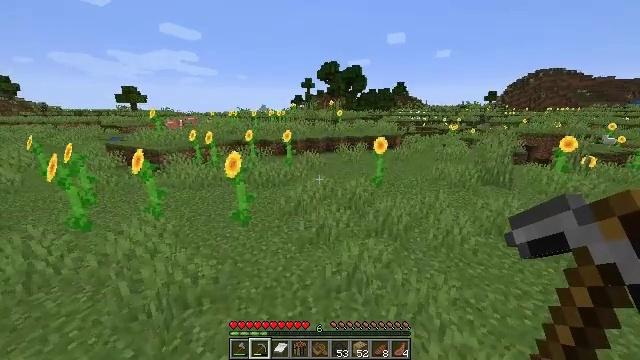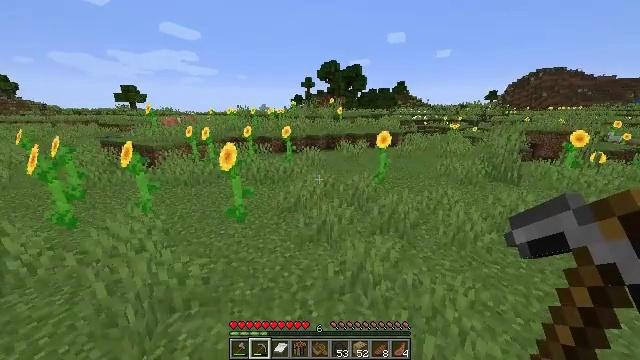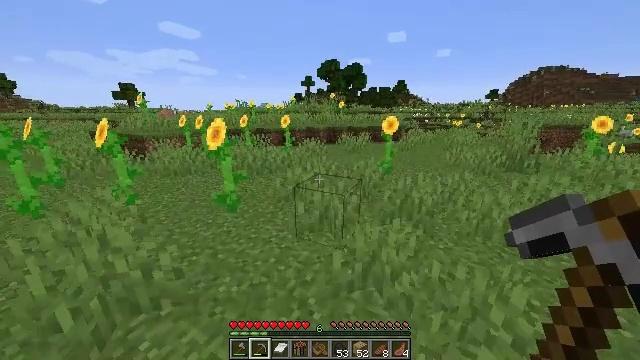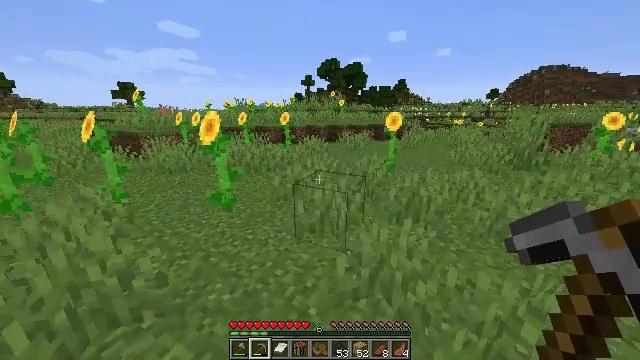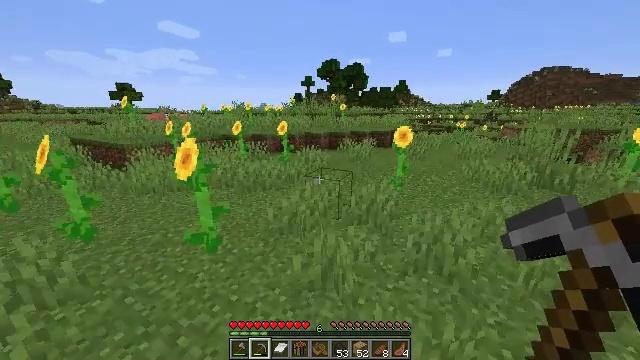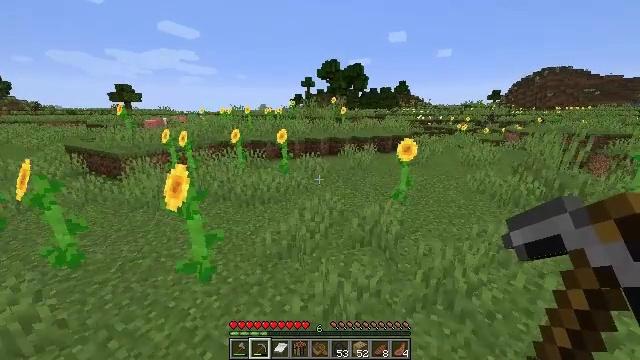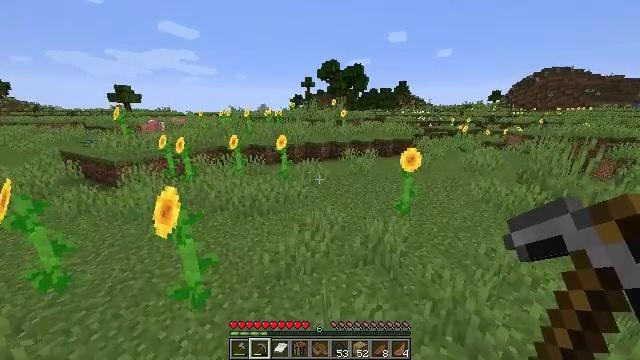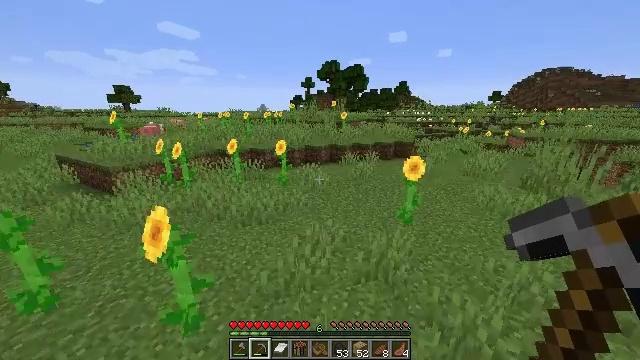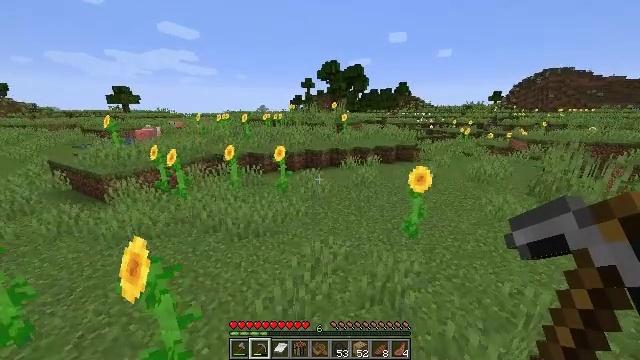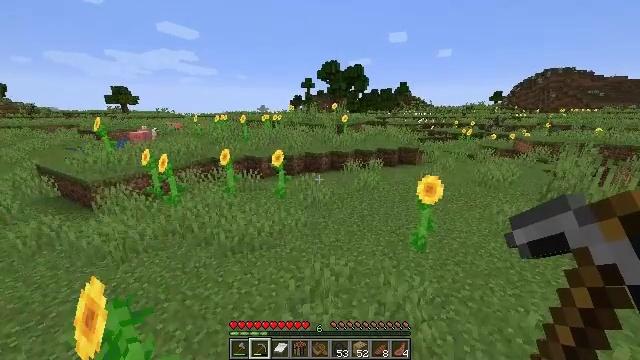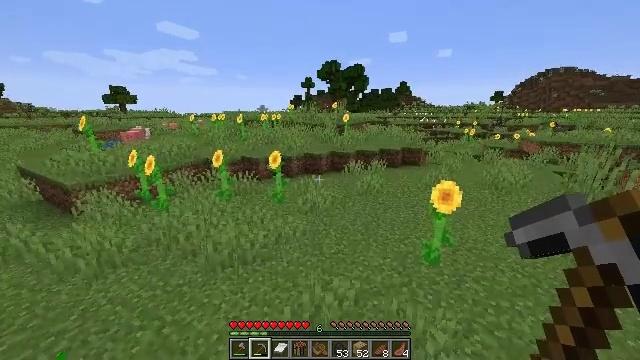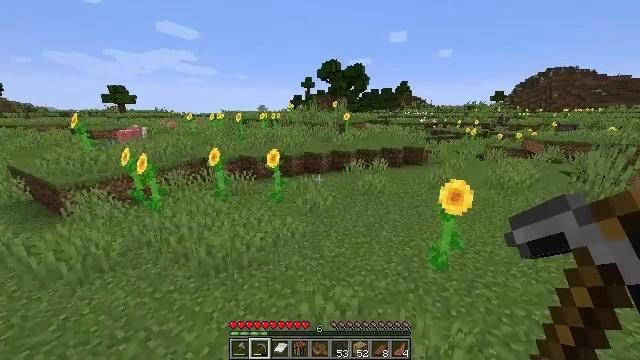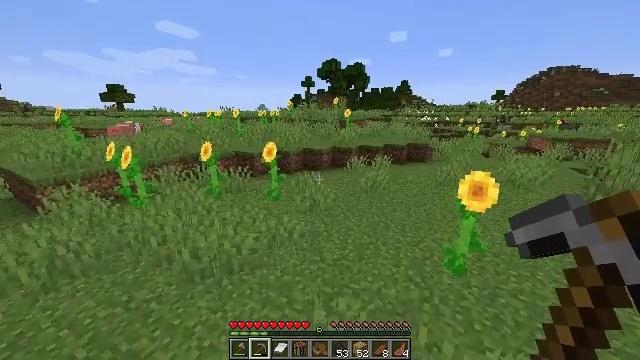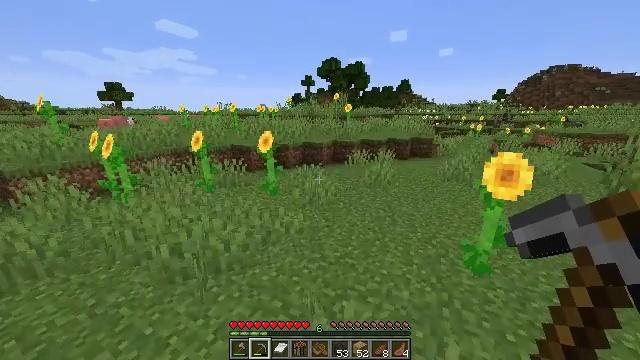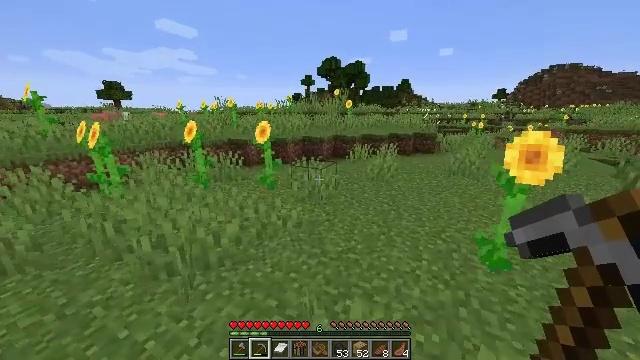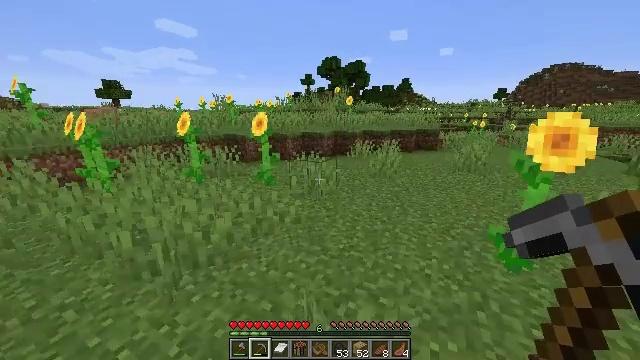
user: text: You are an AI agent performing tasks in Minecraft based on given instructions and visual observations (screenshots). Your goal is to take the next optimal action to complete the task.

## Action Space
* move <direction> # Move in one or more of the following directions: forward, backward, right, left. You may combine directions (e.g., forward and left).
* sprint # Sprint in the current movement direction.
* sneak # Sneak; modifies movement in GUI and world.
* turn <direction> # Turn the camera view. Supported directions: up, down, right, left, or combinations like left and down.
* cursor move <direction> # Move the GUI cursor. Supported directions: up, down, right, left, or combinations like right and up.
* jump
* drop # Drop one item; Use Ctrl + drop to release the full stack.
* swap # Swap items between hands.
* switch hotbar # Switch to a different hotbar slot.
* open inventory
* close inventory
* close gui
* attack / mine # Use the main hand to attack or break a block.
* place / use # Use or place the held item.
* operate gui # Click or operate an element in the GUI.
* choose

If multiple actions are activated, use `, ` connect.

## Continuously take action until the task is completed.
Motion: motion action
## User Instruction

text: Mine a cornflower from the ground.
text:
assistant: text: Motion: move forward, sprint, jump
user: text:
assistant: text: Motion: move forward, sprint, jump
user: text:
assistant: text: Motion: move forward, sprint, jump
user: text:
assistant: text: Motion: move forward, sprint, jump
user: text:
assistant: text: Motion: move forward, sprint, jump
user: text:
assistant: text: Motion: move forward, sprint, jump
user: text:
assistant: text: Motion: move forward, sprint, jump
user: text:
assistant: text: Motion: move forward, sprint, jump
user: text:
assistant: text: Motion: move forward, sprint, jump
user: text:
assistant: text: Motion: move forward, sprint, jump
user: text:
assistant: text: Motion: move forward, sprint, jump
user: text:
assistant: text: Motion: move forward, sprint, jump
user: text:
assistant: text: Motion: move forward, sprint, jump
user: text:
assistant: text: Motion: move forward, sprint, jump
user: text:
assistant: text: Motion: move forward, sprint, jump
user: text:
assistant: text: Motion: move forward, sprint, jump
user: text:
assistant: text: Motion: move forward, sprint, jump
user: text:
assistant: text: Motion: move forward, sprint, jump
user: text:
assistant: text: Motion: move forward, sprint, jump
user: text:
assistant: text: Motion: move forward, sprint, jump
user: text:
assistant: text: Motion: move forward, sprint, jump
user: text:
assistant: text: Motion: move forward, sprint, jump
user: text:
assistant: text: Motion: move forward, sprint, jump
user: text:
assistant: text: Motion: move forward, sprint, jump
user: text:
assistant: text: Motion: move forward, sprint, jump
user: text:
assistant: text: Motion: move forward, sprint, jump
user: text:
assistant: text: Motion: move forward, sprint, jump
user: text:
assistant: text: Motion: move forward, sprint, jump
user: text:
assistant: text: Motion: move forward, sprint, jump
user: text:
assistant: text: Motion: move forward, sprint, jump